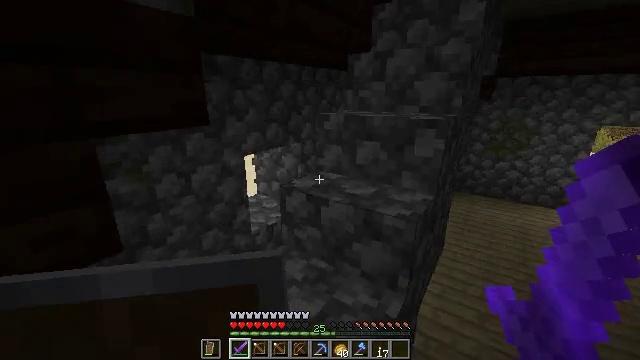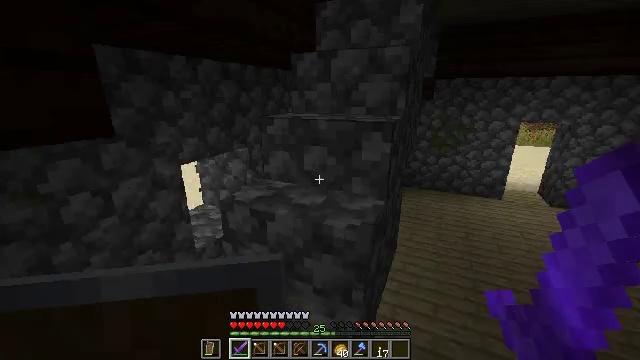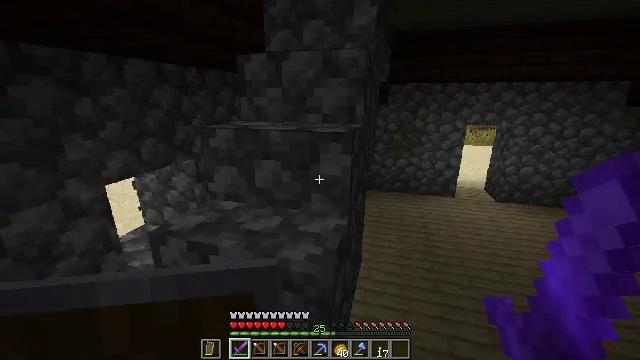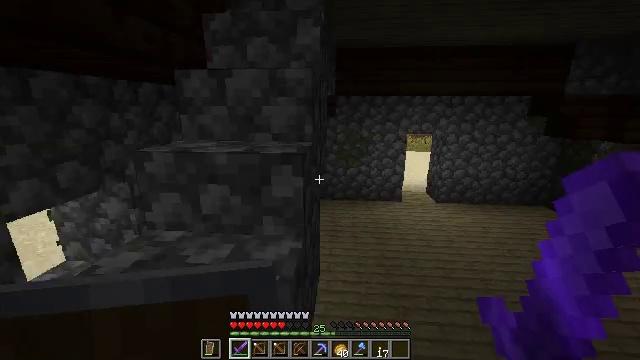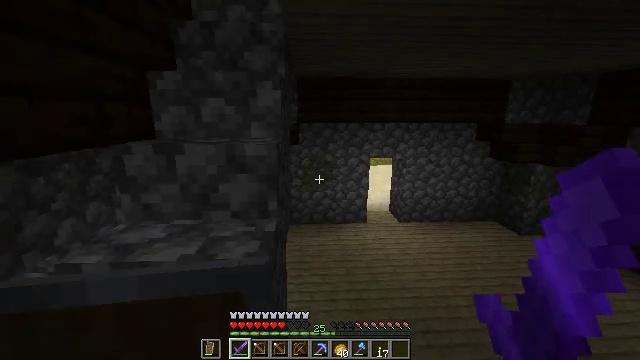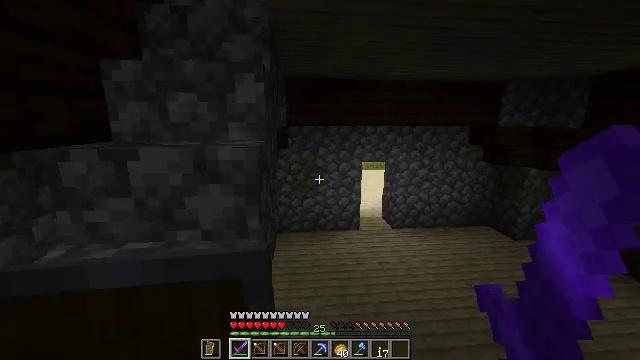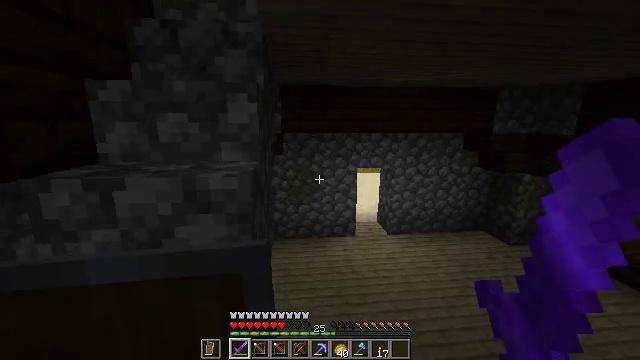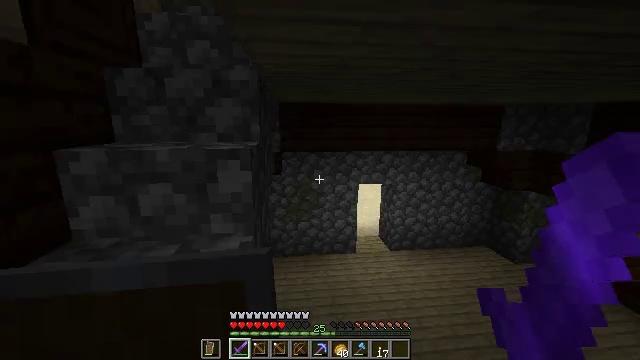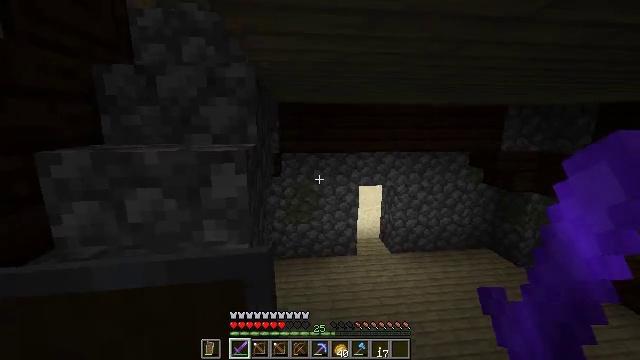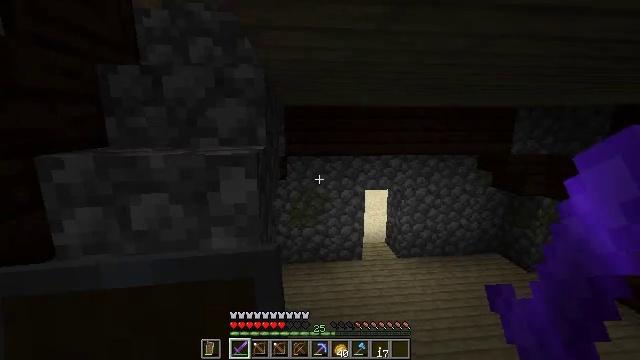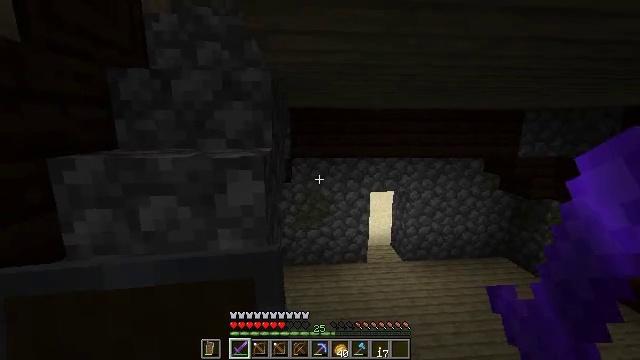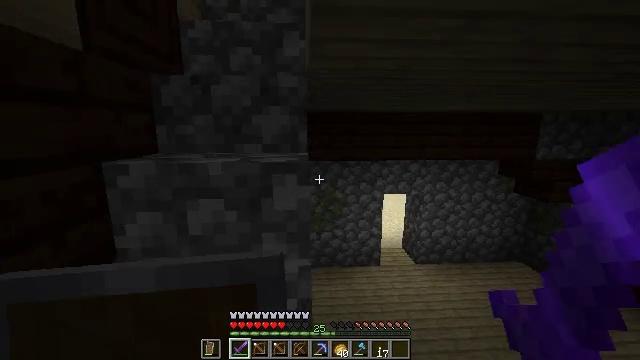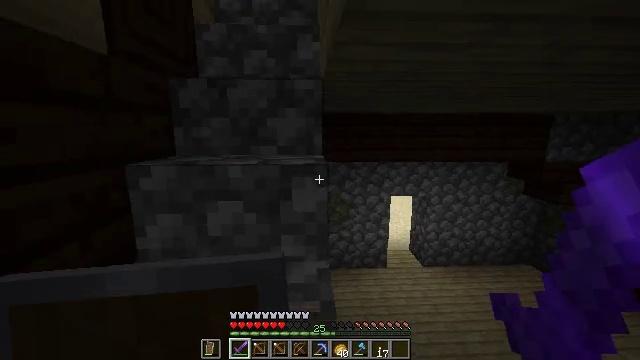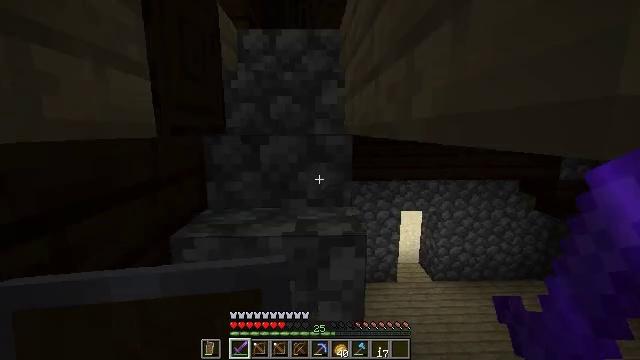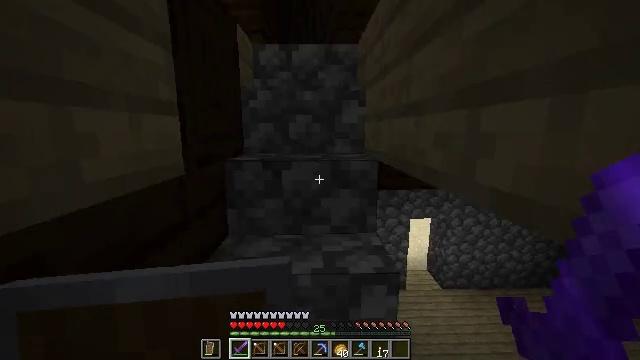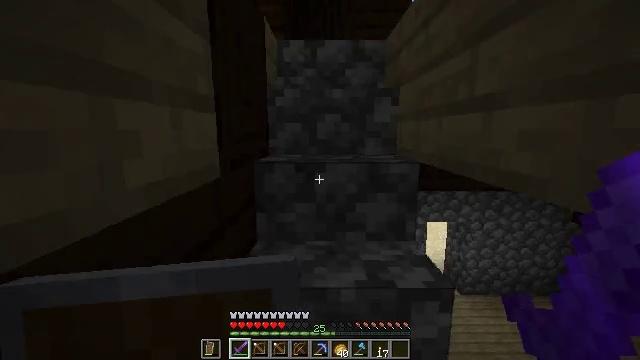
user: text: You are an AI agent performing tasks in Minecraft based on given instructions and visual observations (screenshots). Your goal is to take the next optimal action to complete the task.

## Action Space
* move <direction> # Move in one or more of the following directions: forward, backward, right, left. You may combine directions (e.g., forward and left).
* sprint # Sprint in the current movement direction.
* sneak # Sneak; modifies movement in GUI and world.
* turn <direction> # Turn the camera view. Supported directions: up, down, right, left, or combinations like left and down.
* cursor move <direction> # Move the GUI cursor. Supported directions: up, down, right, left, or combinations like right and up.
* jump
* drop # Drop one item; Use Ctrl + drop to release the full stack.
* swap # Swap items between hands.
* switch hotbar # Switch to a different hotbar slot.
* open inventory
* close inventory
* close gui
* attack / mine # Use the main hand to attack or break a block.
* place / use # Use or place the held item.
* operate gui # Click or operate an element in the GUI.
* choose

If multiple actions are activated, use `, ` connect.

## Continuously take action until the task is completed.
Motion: motion action
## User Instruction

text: Mine the white wall banner from the wall.
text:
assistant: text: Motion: move forward, turn right
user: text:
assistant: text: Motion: move forward, turn right
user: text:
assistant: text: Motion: move forward, turn right and up
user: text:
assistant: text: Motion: move forward, turn right and up
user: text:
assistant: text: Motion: move forward, turn right
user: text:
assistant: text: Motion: move forward, turn right
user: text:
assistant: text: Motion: move forward
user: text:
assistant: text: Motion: move forward
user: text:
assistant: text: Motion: move forward and move left
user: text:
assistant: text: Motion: move forward and move left, turn left
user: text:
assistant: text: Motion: move forward and move left, turn left
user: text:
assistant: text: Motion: move forward and move left
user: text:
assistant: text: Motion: move forward and move left
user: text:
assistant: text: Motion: move forward and move left
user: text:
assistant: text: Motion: move forward and move left, turn left
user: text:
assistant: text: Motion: move forward
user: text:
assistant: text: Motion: move forward
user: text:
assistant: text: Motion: move forward
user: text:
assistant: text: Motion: move forward
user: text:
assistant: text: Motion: move forward
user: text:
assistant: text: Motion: move forward
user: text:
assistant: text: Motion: move forward
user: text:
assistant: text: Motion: move forward, turn right
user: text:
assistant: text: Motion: move forward, turn right
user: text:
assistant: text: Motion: move forward, turn right
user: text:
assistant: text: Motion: move forward and move left, turn right and down
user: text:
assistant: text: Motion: move forward and move left, turn right and down
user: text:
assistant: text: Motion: move forward and move left, turn right
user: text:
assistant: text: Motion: move forward and move left, turn right
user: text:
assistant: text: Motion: move forward and move left, turn right